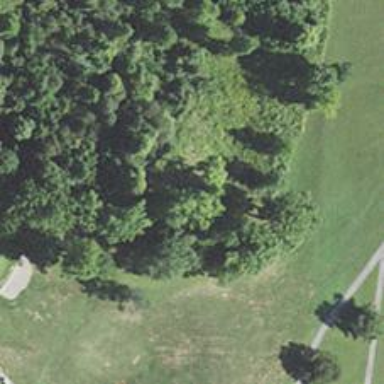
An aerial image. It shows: Grassy area designated as golf fairway.